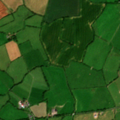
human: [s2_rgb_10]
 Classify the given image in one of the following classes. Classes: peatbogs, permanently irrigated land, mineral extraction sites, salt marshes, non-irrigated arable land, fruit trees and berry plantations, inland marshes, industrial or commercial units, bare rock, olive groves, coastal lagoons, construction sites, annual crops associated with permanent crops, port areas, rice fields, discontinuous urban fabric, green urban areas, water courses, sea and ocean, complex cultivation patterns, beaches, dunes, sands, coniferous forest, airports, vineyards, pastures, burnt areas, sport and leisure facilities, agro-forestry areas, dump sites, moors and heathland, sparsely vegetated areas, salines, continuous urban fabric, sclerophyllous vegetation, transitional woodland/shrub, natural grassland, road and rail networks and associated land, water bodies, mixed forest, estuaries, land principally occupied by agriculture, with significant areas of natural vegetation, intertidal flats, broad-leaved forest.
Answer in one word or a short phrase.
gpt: non-irrigated arable land, pastures